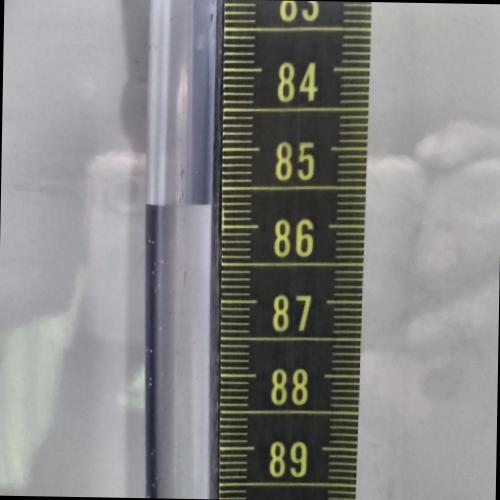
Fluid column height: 85.7 cm